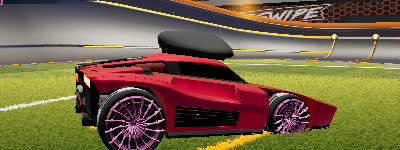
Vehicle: breakout